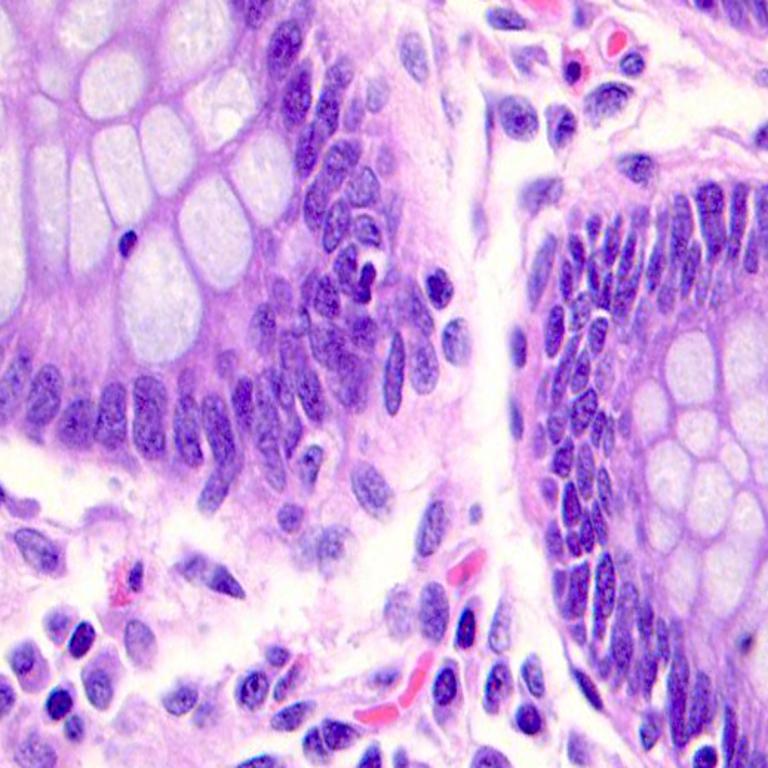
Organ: colon
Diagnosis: benign